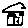
Label: house